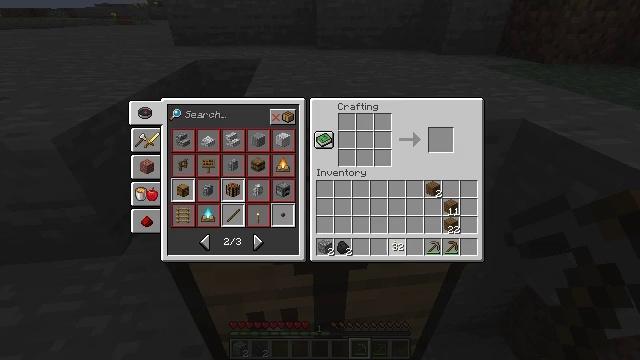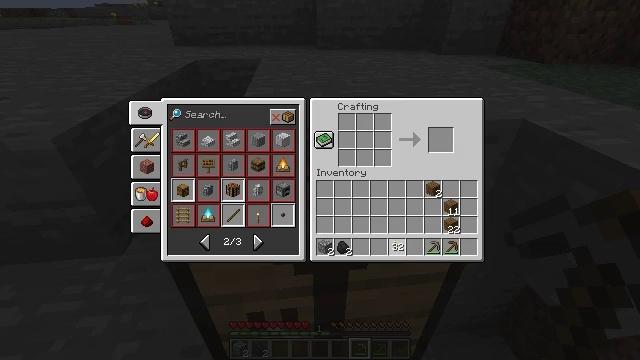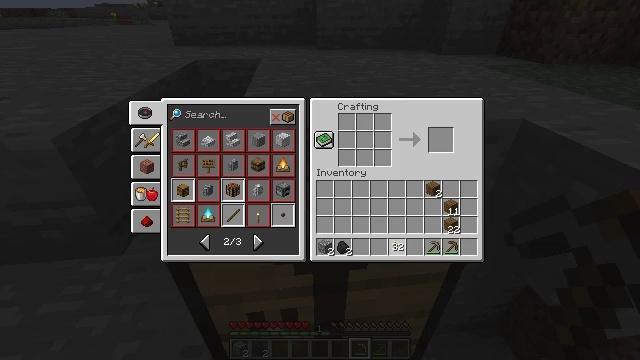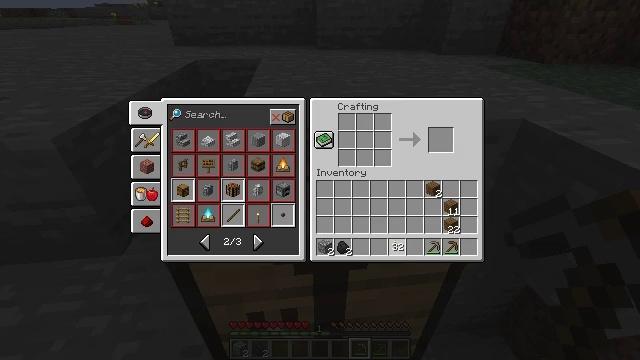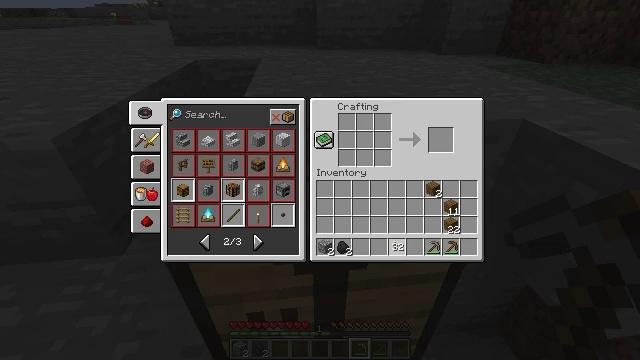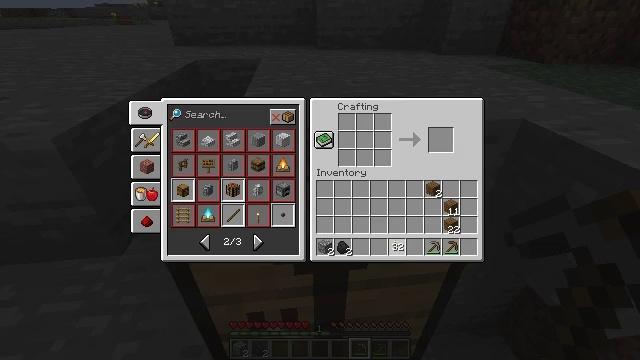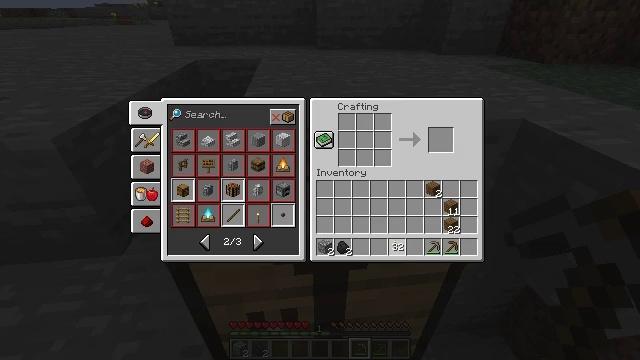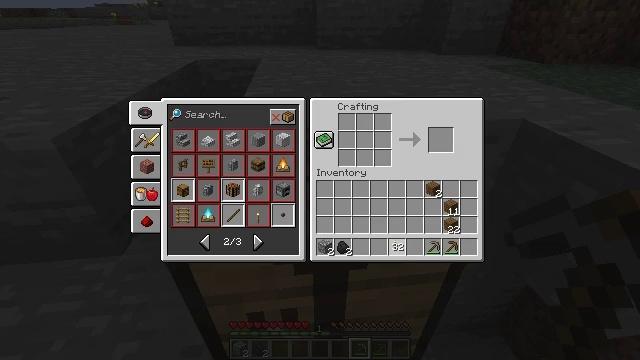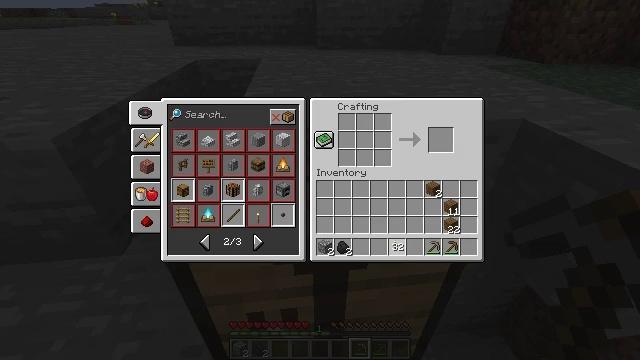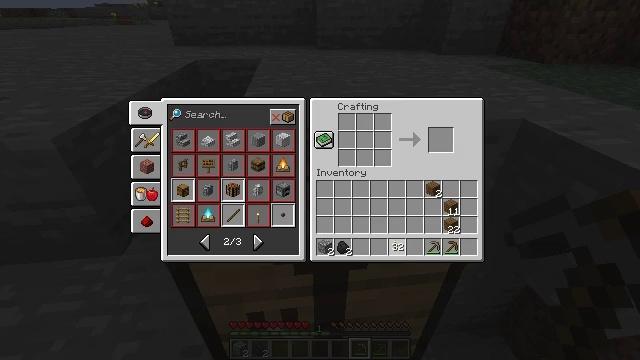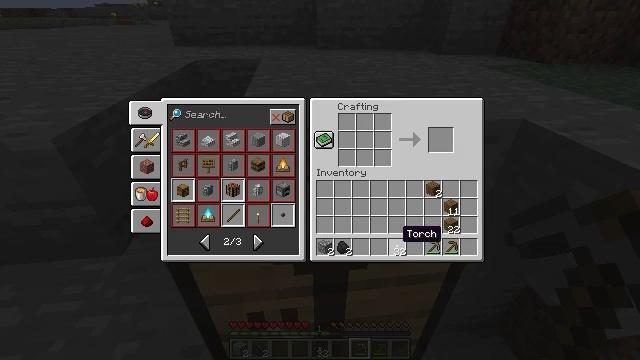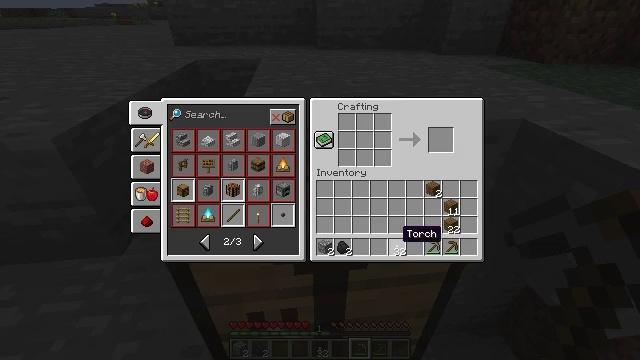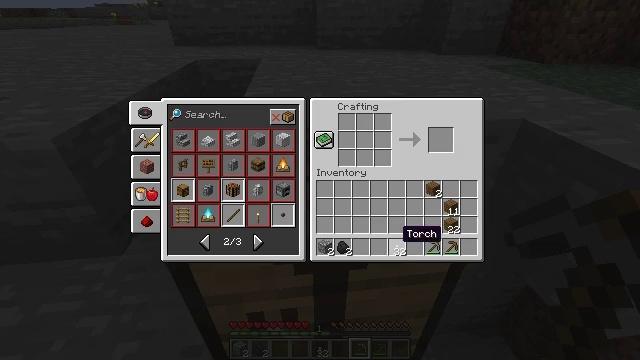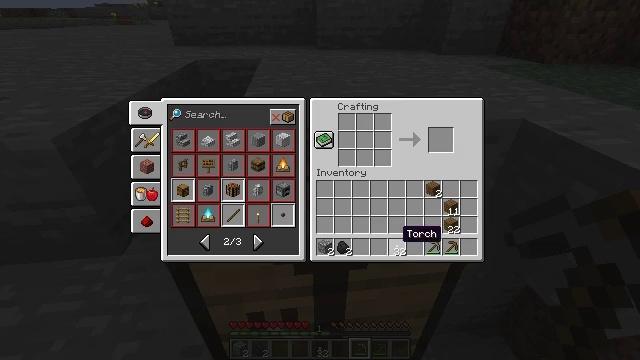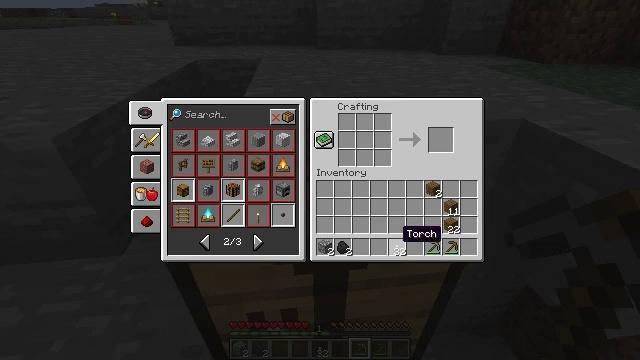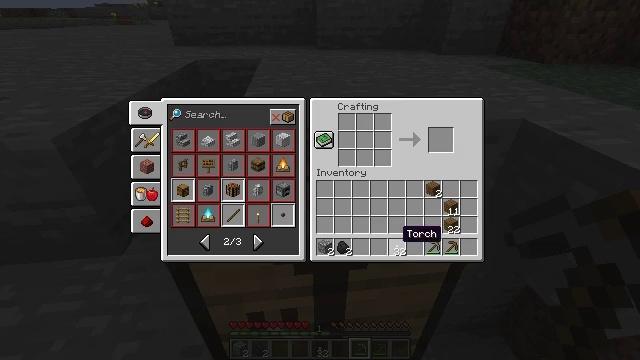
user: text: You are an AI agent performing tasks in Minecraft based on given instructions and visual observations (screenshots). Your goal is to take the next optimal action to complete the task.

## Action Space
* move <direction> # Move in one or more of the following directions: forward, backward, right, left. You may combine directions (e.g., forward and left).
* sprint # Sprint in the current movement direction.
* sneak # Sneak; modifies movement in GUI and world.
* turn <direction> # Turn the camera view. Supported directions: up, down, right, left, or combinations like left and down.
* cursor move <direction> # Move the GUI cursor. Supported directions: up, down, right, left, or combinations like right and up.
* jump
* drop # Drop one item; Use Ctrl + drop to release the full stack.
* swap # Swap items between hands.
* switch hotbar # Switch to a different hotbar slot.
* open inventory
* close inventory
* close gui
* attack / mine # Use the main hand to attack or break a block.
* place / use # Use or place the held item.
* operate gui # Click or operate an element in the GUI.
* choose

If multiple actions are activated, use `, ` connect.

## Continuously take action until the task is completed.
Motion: motion action
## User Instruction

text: Left click on the crafting table
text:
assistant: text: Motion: no_op
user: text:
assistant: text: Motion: no_op
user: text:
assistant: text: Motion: no_op
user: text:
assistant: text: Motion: no_op
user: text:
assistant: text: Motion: no_op
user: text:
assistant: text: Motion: no_op
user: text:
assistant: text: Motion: operate gui
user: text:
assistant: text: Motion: operate gui
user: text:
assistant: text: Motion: operate gui
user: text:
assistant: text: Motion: operate gui
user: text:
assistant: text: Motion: no_op
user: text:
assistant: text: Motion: no_op
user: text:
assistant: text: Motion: no_op
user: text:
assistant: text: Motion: no_op
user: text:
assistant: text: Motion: no_op
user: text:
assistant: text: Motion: no_op
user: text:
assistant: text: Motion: no_op
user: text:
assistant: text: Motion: no_op
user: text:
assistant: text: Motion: close gui
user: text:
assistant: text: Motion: no_op
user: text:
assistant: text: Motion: no_op
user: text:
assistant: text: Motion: no_op
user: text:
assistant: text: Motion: no_op
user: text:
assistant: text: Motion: turn right
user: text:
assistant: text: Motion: turn right and down
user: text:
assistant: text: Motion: turn right and down
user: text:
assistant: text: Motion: turn right
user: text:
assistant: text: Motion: no_op
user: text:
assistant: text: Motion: turn left
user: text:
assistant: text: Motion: turn left